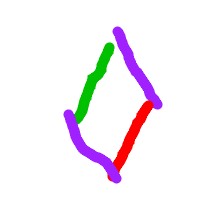
Shape: rhombus